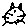
Label: cat